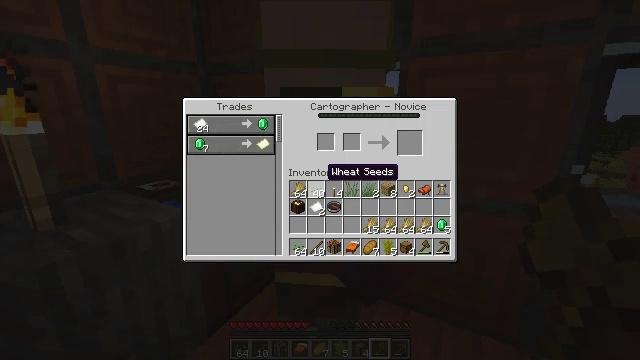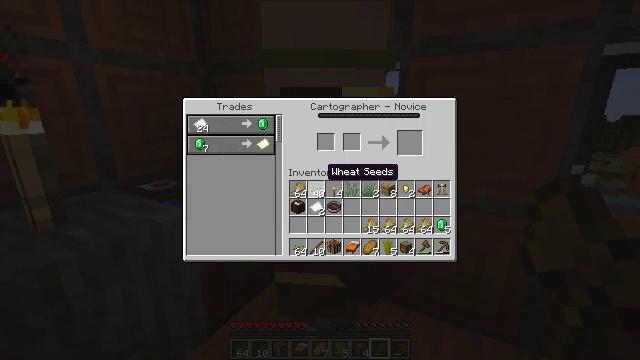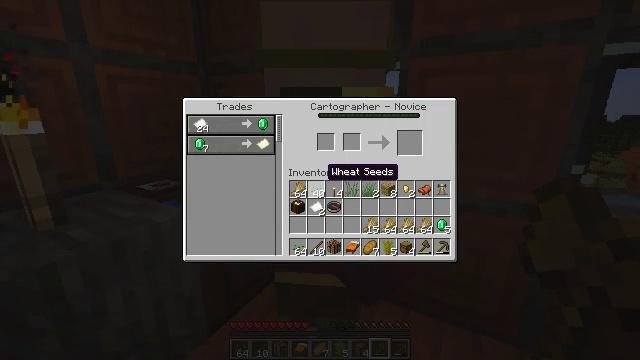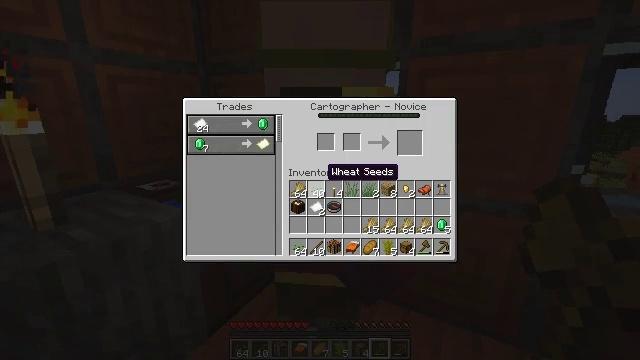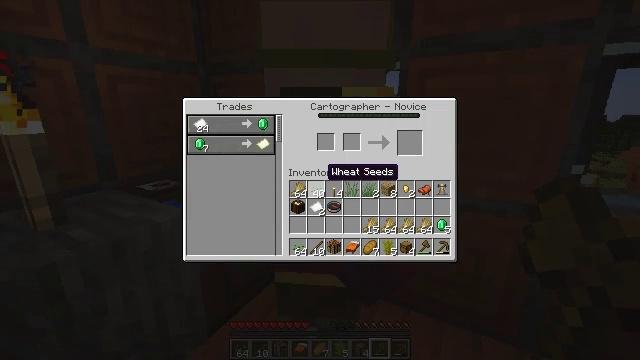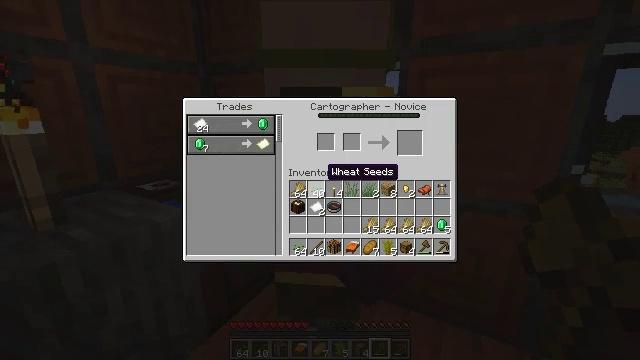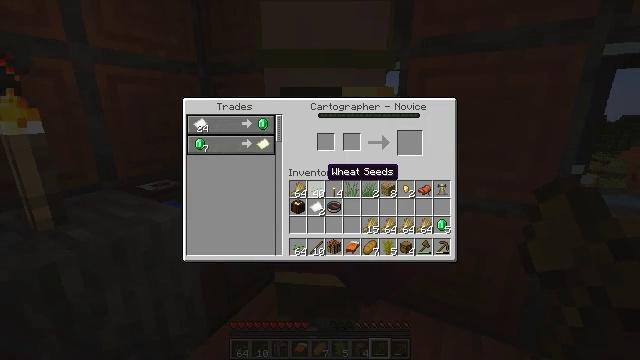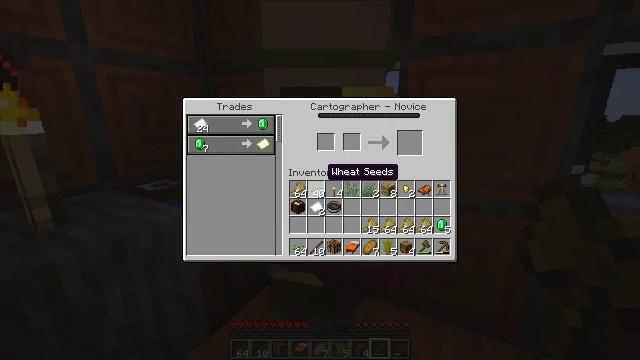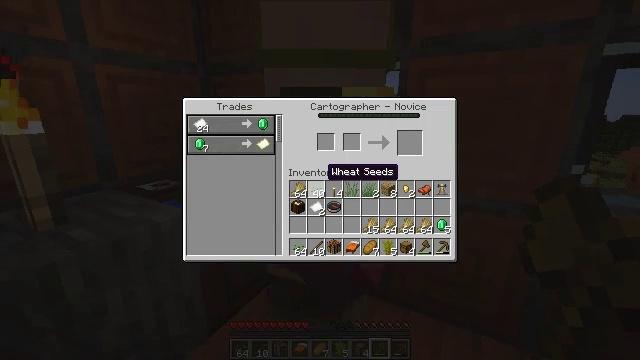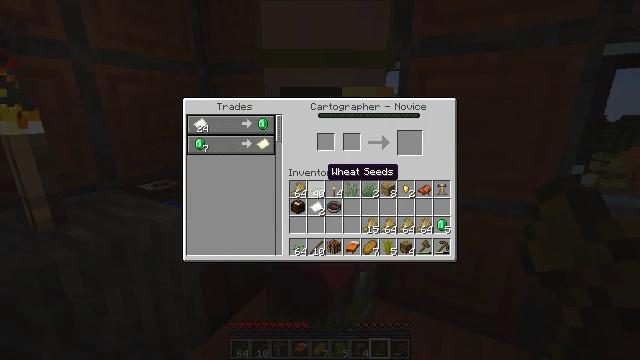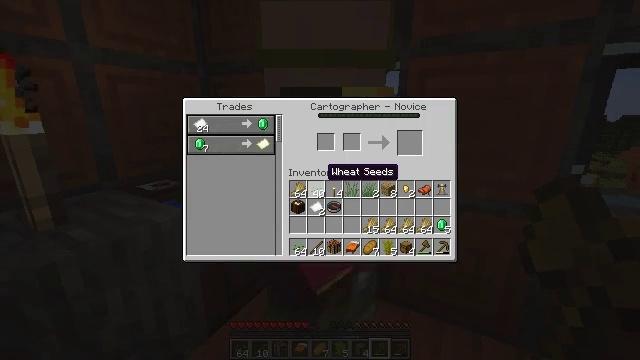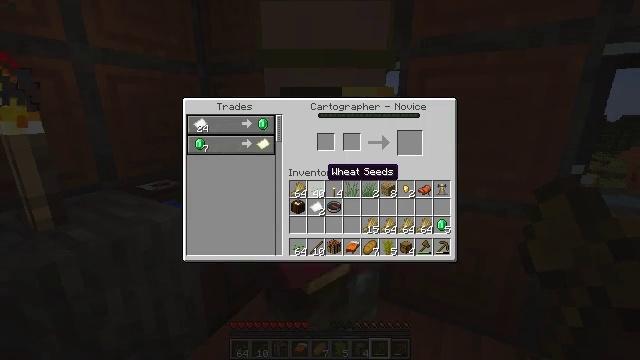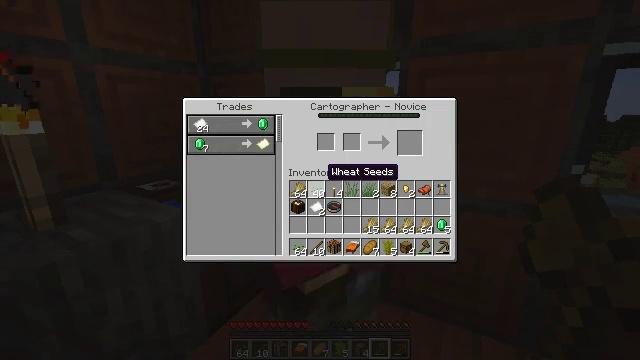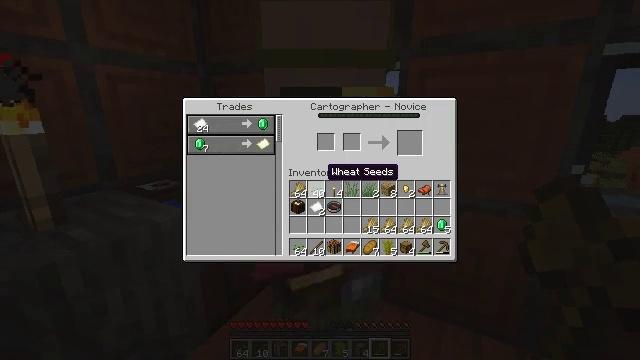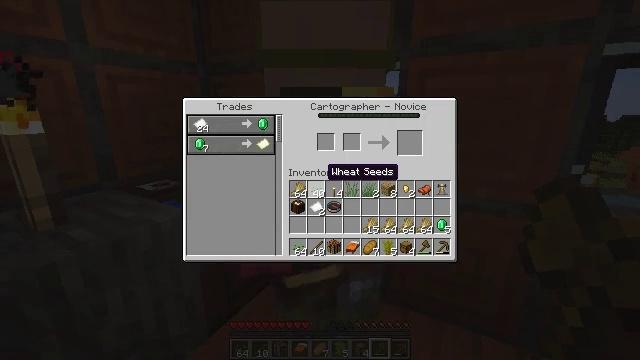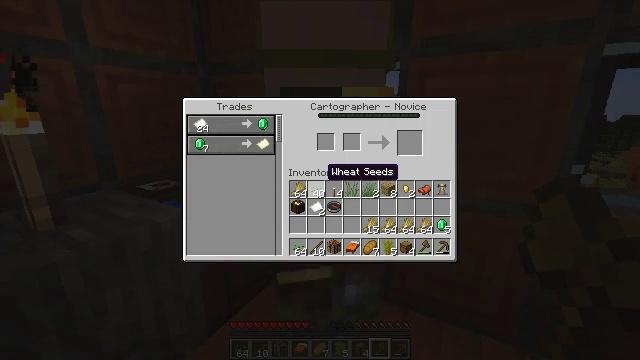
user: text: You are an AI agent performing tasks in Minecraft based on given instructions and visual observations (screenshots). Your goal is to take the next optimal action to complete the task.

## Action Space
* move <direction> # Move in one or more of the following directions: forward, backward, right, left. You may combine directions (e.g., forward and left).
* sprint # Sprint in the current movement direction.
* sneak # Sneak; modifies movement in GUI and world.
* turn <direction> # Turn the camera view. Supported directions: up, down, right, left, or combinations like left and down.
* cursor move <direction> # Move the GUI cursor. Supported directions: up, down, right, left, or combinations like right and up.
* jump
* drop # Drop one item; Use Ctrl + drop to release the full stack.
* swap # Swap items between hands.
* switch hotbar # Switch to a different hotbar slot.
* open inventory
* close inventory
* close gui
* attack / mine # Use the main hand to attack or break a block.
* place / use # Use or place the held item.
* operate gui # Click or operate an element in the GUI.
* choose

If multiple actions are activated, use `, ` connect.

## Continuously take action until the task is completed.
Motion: motion action
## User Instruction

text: Mine the chest to collect it.
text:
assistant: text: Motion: no_op
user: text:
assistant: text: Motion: no_op
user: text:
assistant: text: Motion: no_op
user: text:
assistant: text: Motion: no_op
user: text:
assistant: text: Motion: no_op
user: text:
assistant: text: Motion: no_op
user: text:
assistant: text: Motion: no_op
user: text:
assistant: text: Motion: no_op
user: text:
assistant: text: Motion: no_op
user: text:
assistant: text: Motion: no_op
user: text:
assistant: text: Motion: no_op
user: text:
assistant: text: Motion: no_op
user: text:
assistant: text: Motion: no_op
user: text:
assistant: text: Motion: no_op
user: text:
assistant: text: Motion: no_op
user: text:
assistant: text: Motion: close inventory
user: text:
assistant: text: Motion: close inventory
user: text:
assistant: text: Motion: close inventory
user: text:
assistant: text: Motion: close inventory
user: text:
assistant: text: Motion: no_op
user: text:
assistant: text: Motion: no_op
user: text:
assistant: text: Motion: no_op
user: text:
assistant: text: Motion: no_op
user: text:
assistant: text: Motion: no_op
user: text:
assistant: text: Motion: no_op
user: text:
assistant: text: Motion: move left
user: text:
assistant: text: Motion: move left
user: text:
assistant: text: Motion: move left
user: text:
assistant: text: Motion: move left
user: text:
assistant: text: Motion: turn right and down